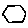
Label: hexagon